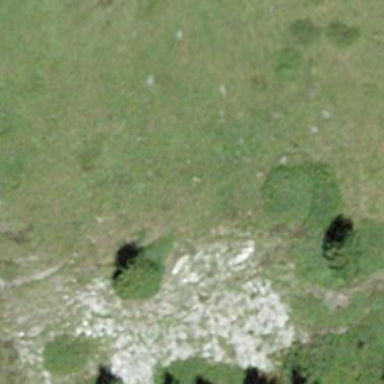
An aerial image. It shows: Natural scree.